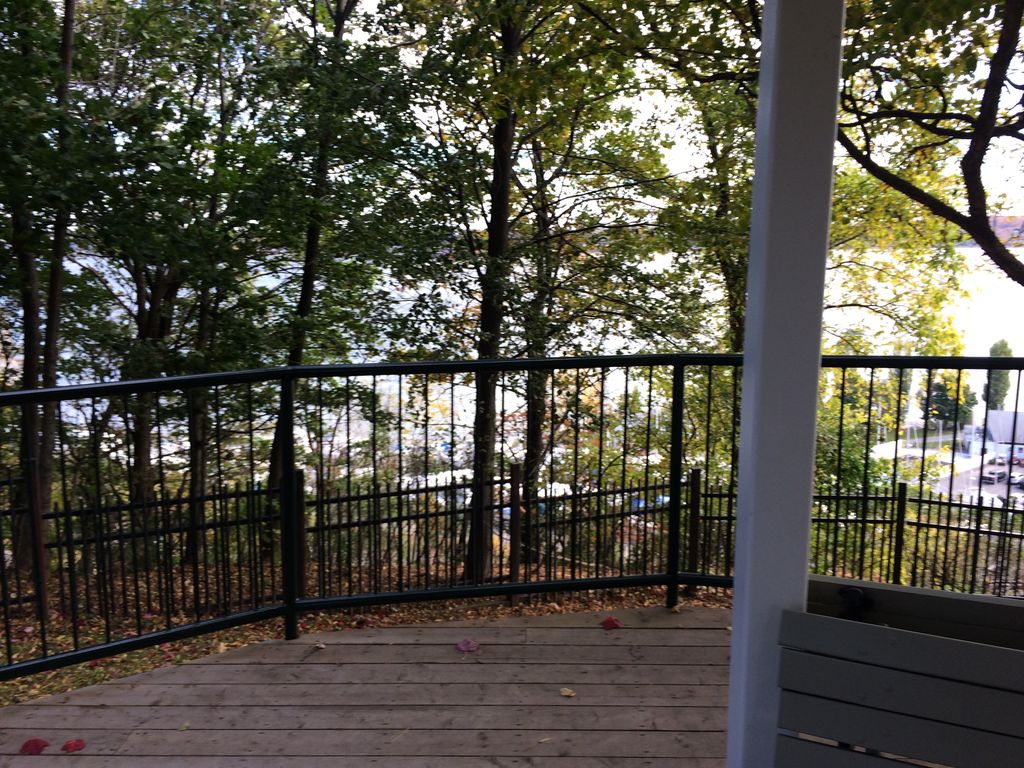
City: quebec_city